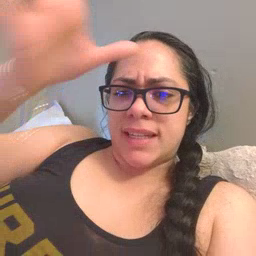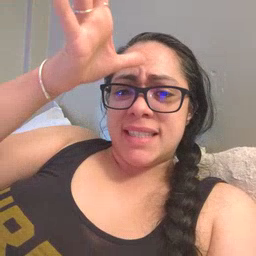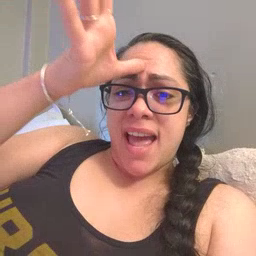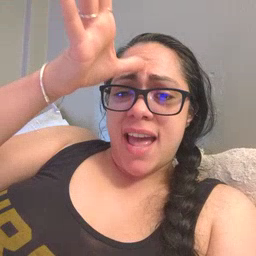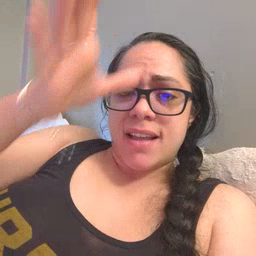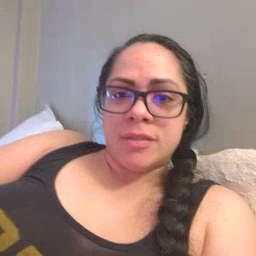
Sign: dad